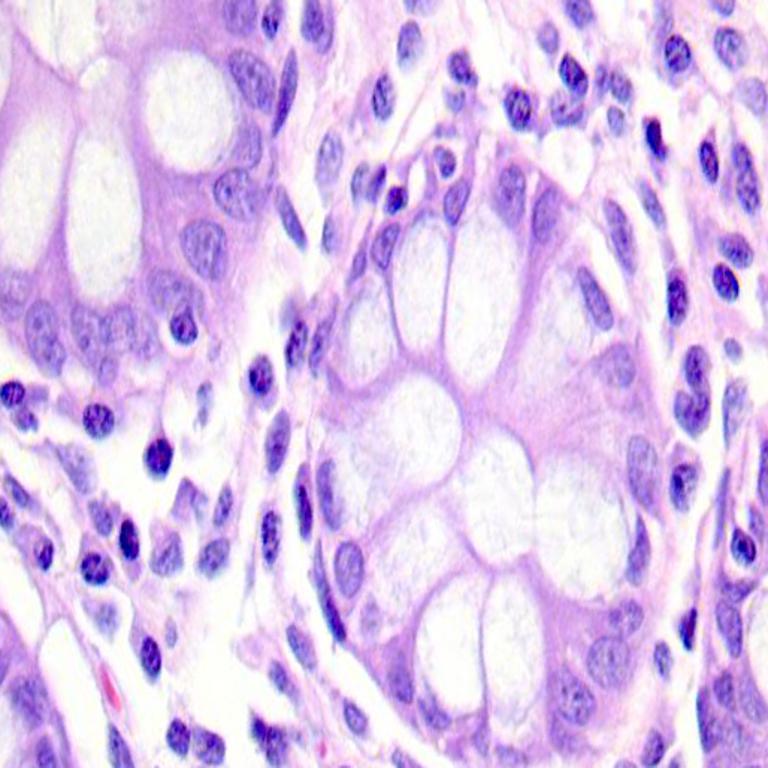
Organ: colon
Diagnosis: benign